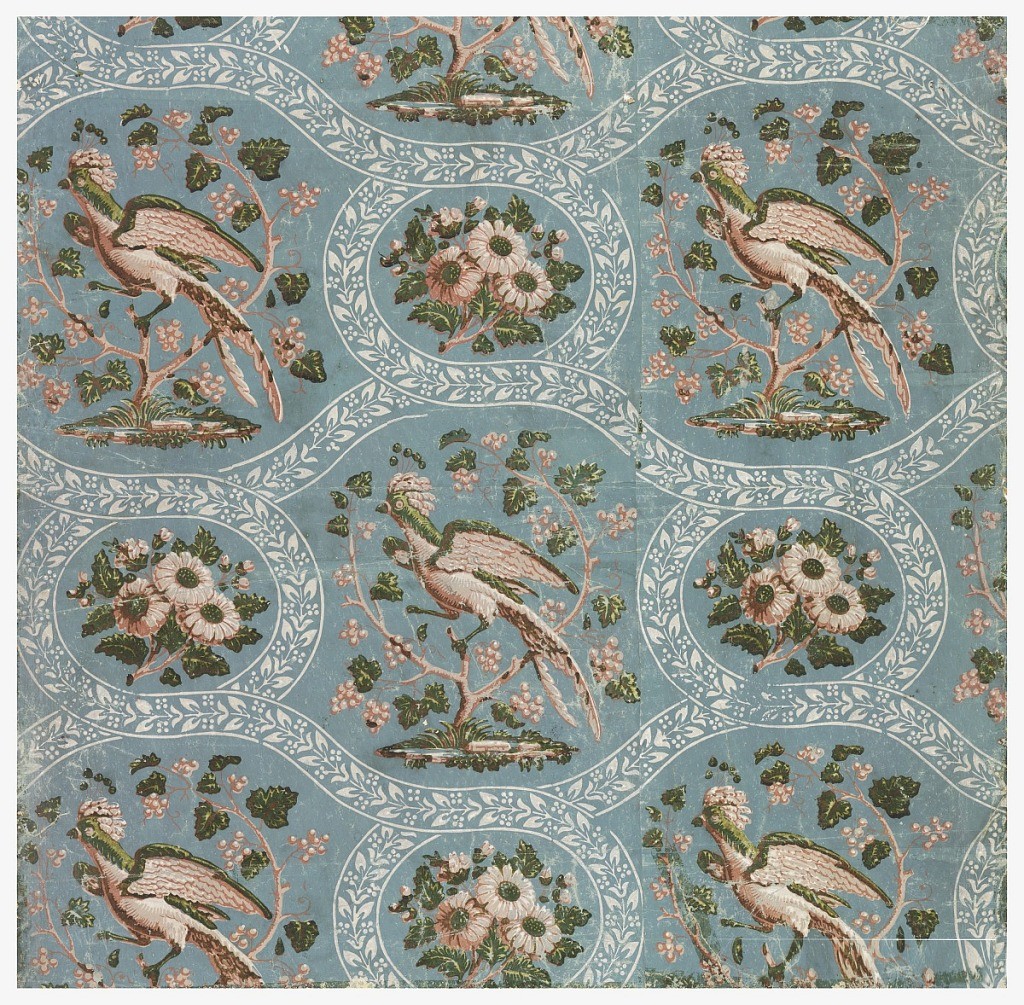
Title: Sidewall
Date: ca. 1820
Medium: Block-printed
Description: Birds and flowers in white bands.  "Bird of Paradise" document.